Question: There is the small tag which is created at some places if I reformat the code in Android Studio and other Jetbrains products as well.
How can I prevent that?

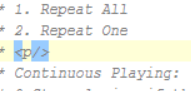
Answer: The '<p/>' tag is generated on empty lines so that they are shown in the javadocs.
If you want to, you can turn this off when you reformat the code.
In Android Studio, go to File -> Settings -> Code Style -> Java -> JavaDoc tab -> Uncheck 'Generate "<p/>" on empty lines'

Here is what the documentation will look like with and without the paragraph tag, where on the right is the text from the quick docs window.

Just take that into consideration.